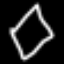
Label: diamond